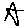
Label: star